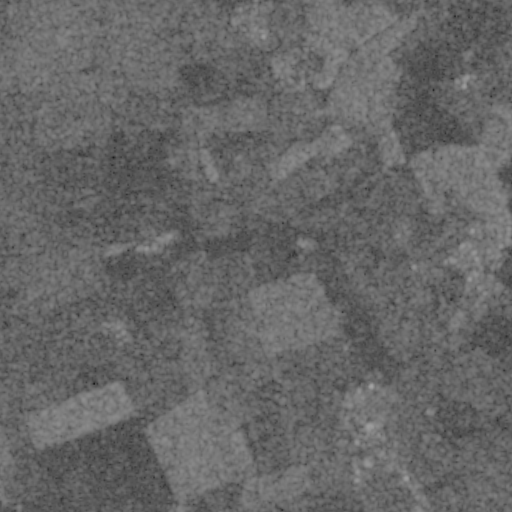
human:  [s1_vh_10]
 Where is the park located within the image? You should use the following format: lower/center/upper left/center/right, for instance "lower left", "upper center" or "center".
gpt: The park is located in the lower right of the image.
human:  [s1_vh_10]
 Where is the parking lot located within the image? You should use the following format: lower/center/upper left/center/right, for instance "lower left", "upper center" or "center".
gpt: The parking lot is located in the lower right of the image.
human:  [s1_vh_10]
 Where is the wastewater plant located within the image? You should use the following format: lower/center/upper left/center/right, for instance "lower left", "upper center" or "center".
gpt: The wastewater plant is located in the upper center of the image.
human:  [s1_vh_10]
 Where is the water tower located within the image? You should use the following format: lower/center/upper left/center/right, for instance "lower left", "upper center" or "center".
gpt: The water tower is located in the lower right of the image.
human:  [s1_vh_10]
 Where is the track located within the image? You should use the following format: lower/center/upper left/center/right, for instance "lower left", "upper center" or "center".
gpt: There is no track in the image.

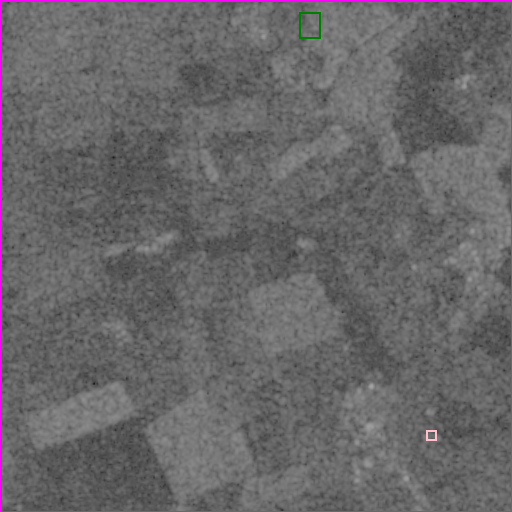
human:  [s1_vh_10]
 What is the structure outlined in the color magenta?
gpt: The structure outlined in magenta is a crop field.
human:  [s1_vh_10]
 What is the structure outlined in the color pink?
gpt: The structure outlined in pink is a park.
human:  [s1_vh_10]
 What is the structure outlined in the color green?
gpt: The structure outlined in green is a wastewater plant.
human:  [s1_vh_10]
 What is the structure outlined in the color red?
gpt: There is no red outline.